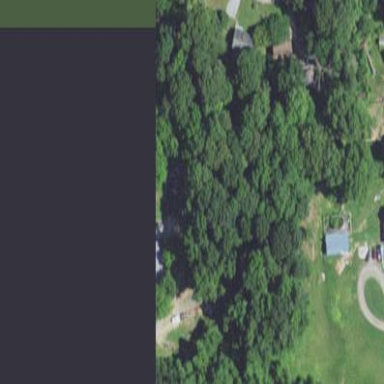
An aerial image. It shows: Mixed woodland area with variety of leaf types and cycles.